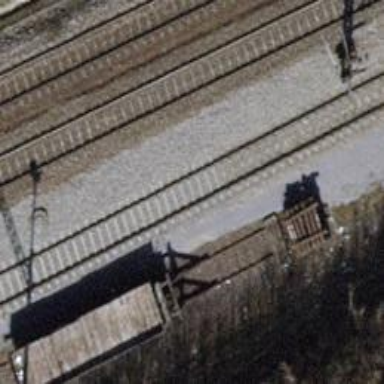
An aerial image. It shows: Railway buffer stop.